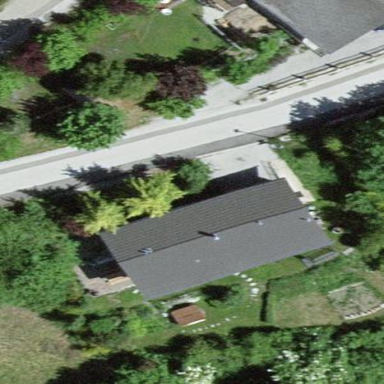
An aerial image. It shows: Simple house.